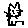
Label: cat